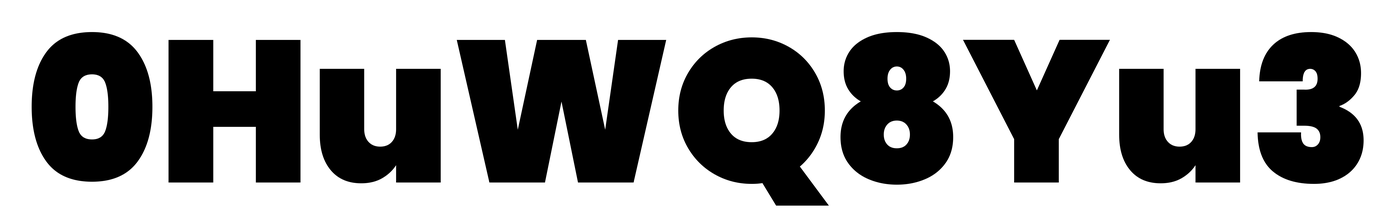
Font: Poppins-Black